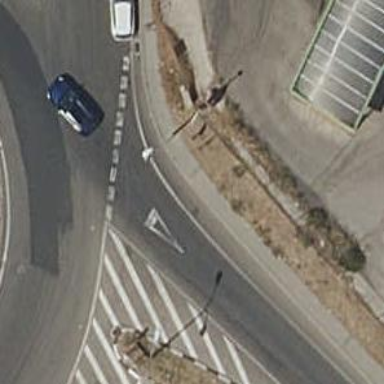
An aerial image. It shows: Road with "give way" sign.